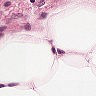
Metastatic tissue present: no